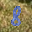
Label: 8